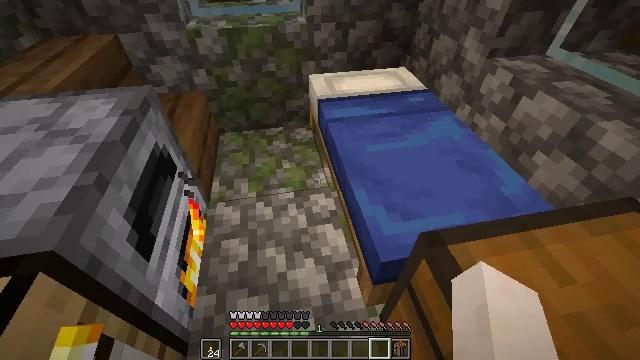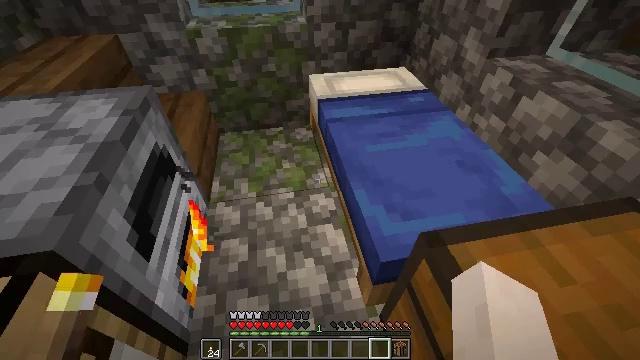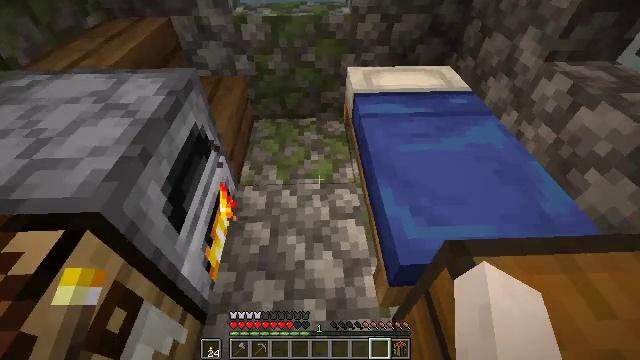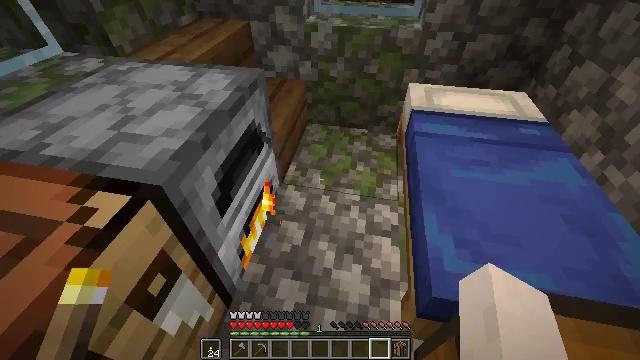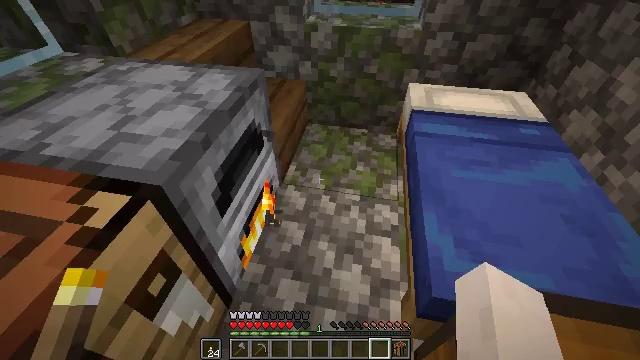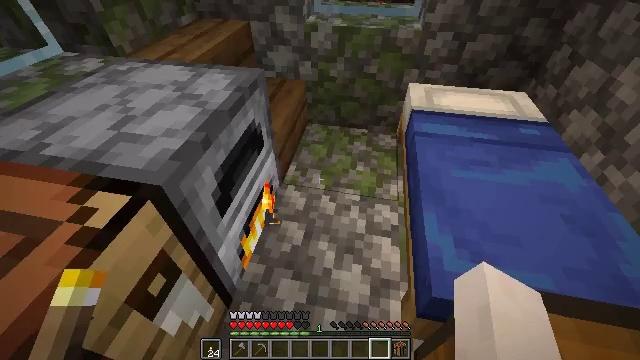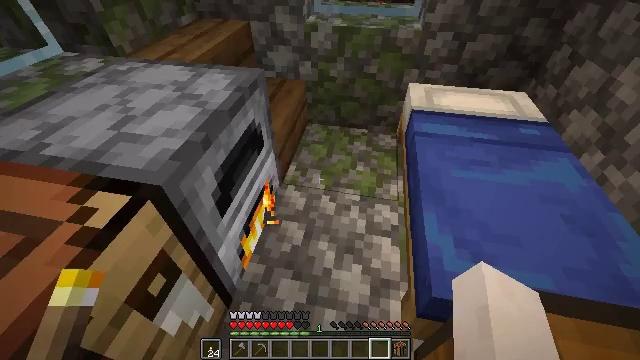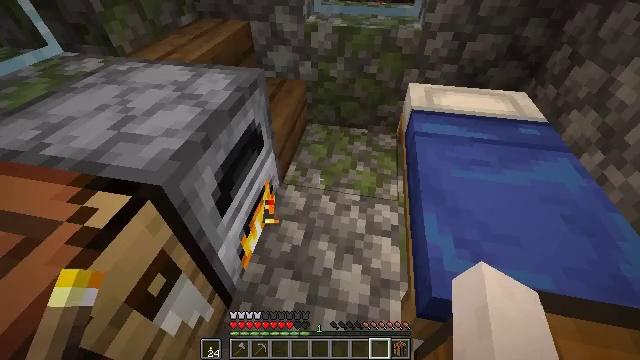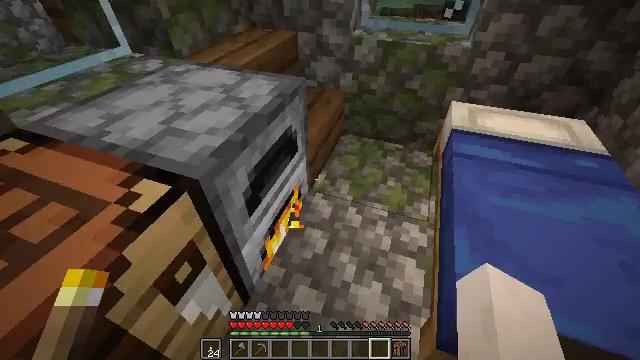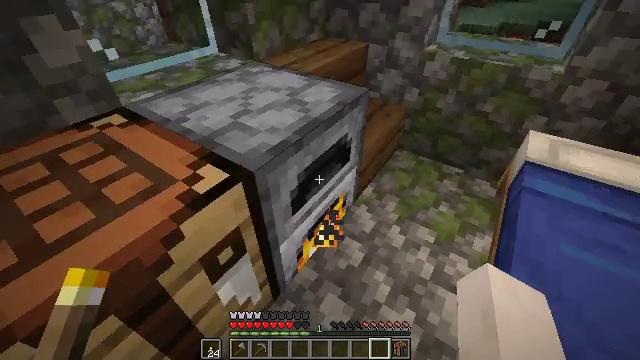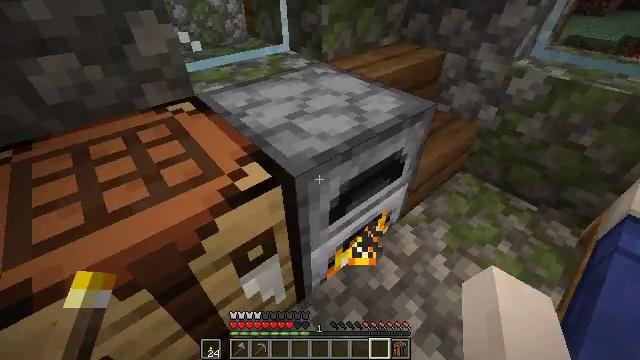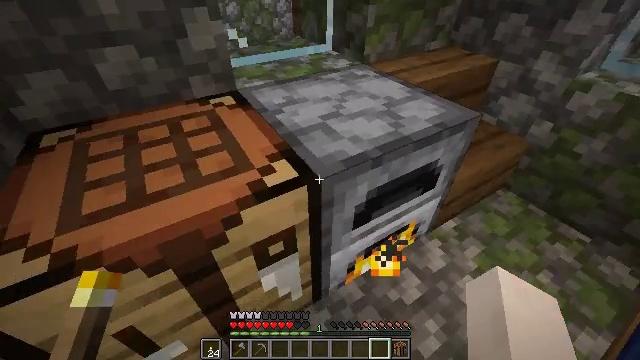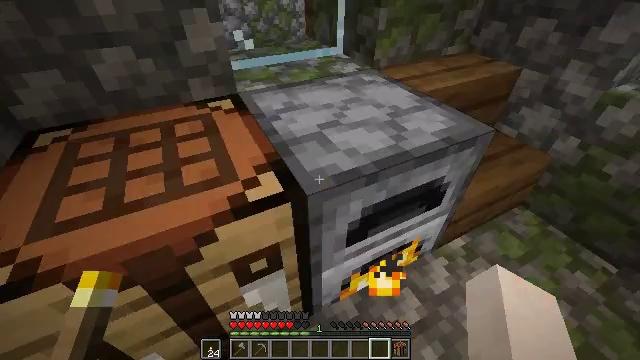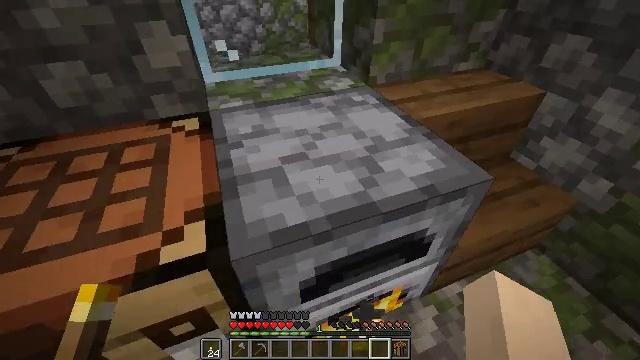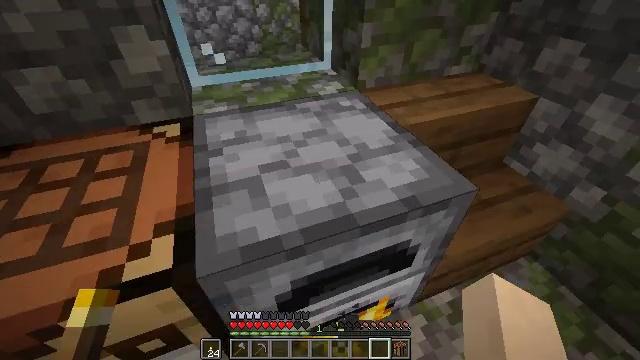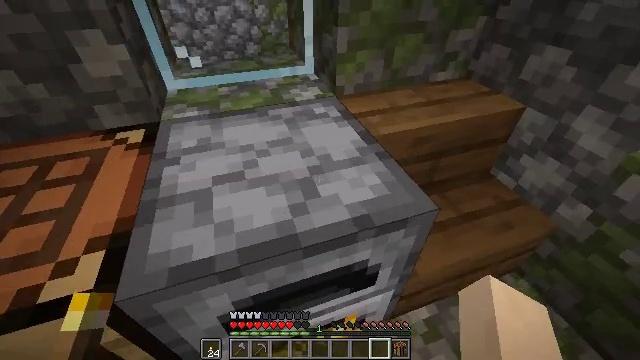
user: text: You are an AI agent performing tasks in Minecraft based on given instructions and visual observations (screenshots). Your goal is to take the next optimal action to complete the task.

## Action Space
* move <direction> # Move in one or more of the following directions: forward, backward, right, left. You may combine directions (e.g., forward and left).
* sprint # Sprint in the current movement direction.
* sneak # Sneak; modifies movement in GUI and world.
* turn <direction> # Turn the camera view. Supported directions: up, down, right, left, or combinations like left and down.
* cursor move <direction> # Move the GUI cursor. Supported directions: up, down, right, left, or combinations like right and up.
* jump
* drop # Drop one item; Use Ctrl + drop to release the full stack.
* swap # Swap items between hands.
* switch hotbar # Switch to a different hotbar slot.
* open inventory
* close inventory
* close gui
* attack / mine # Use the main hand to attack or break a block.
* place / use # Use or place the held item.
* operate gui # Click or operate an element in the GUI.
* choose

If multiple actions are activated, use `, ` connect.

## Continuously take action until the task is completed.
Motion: motion action
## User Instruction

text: craft item air
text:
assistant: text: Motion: close inventory
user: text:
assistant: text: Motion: turn left and down, close inventory
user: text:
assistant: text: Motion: turn left and up
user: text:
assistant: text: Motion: no_op
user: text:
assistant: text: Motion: no_op
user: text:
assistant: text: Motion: no_op
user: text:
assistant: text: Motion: no_op
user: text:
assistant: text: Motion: turn left and up
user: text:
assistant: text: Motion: turn left and up
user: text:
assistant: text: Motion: move forward and move right, turn left
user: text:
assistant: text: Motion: move forward and move right, turn left
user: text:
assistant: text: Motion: move forward and move right, turn left
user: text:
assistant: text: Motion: move forward and move right, turn left
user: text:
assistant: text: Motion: move right
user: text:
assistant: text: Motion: turn left
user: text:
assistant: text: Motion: turn left
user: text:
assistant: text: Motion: use / place
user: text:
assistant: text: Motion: turn left and down, use / place
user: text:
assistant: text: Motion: turn left and down, use / place
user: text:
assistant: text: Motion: turn left and down, use / place
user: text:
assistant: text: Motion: turn left and down
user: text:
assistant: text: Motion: open gui
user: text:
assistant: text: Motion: no_op
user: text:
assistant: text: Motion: no_op
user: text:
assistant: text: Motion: no_op
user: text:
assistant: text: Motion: no_op
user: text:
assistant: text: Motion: no_op
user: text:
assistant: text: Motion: no_op
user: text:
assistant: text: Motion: cursor move right
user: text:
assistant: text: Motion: sneak, cursor move right and up